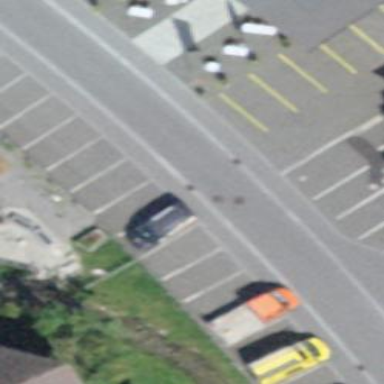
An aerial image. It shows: Street-side parking area.